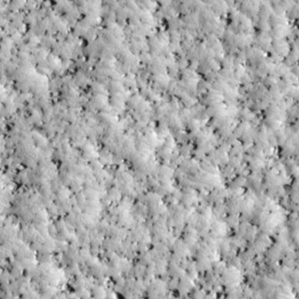
Label: non_frost